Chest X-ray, PA view. Patient: 43 years old, sex F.
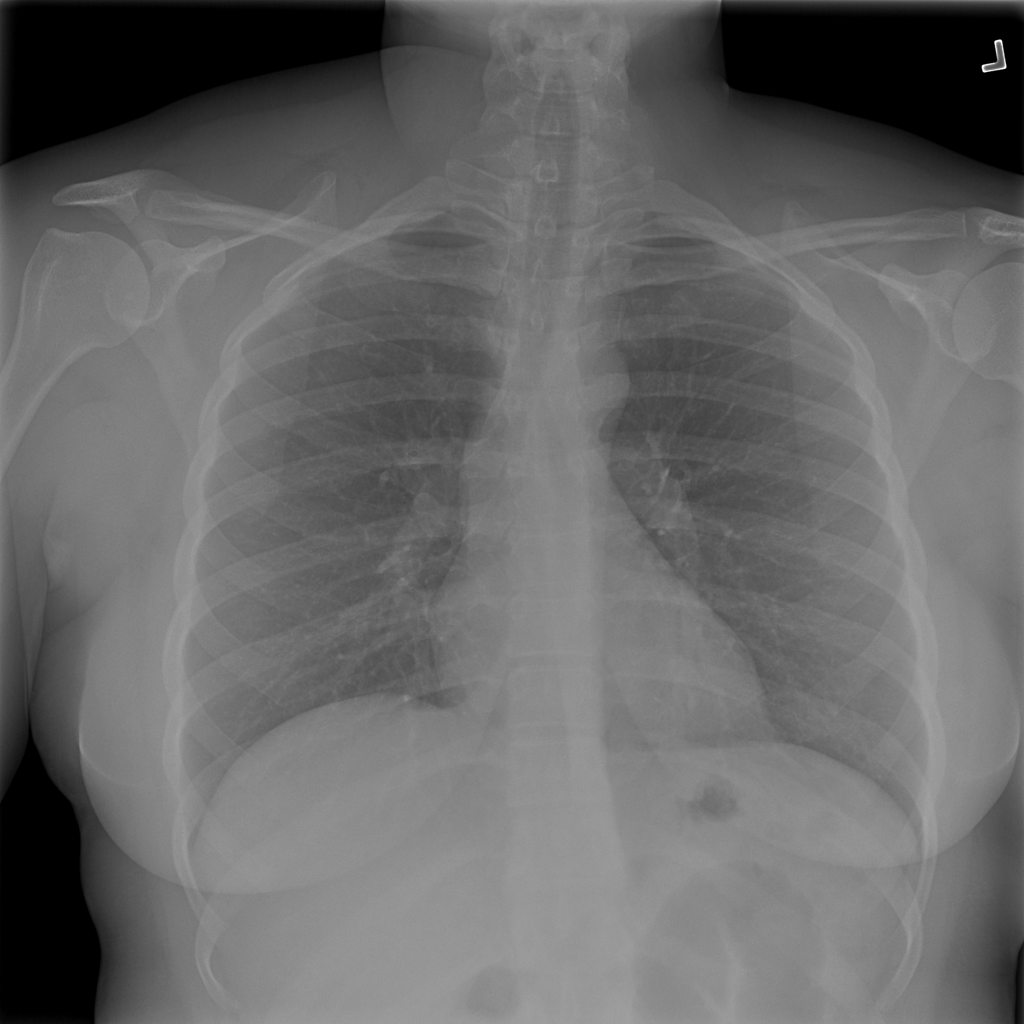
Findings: No Finding